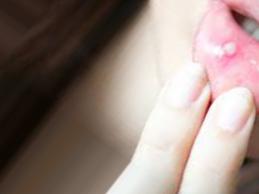
Condition: Mouth Ulcer